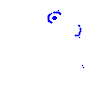
Particle: pion